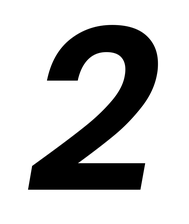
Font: Poppins-SemiBoldItalic